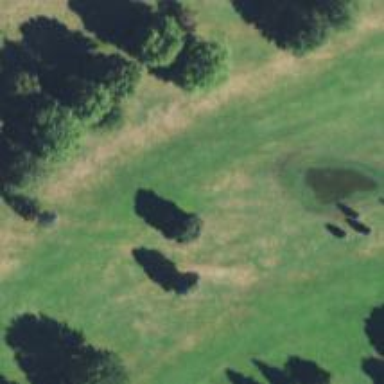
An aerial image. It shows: Grassy fairway on golf course.